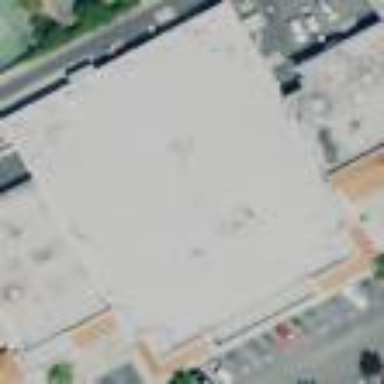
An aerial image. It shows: Commercial building.